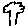
Label: tree